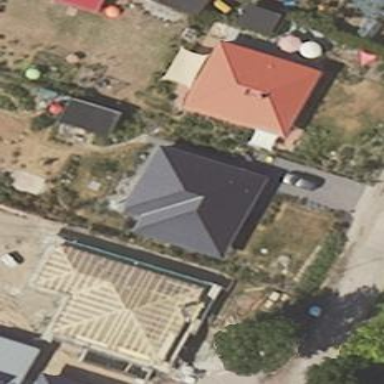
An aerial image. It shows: Simple and straightforward house.